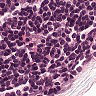
Metastatic tissue present: no